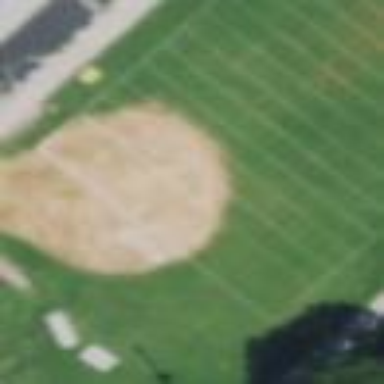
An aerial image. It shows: Baseball pitch for leisure and sports activities.